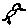
Label: bird